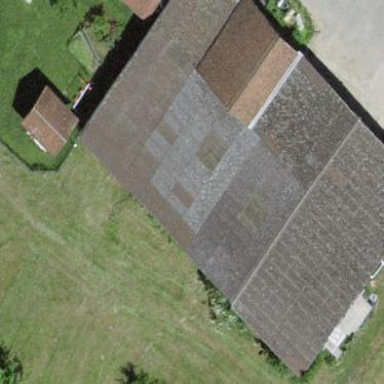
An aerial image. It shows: Garage building.